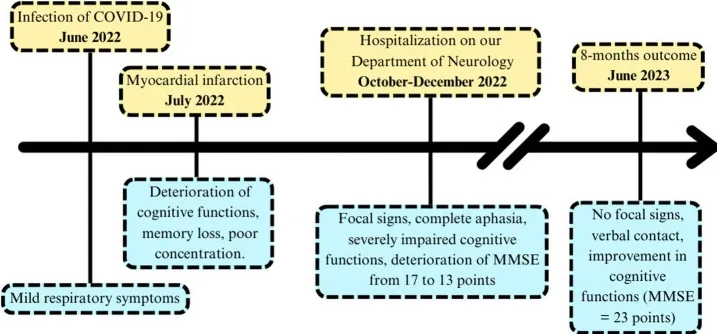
The chronology of symptoms occurrence in the patient.
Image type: chart (chart)